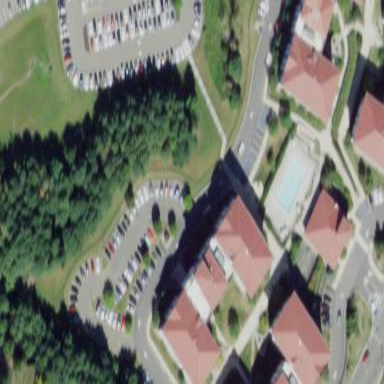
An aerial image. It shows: Dormitory building.